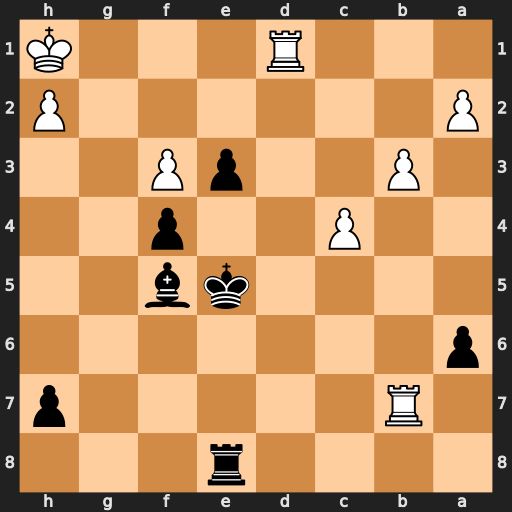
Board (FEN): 4r3/1R5p/p7/4kb2/2P2p2/1P2pP2/P6P/3R3K
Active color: b
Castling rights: -
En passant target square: -
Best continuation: e2 Re1 Kd4